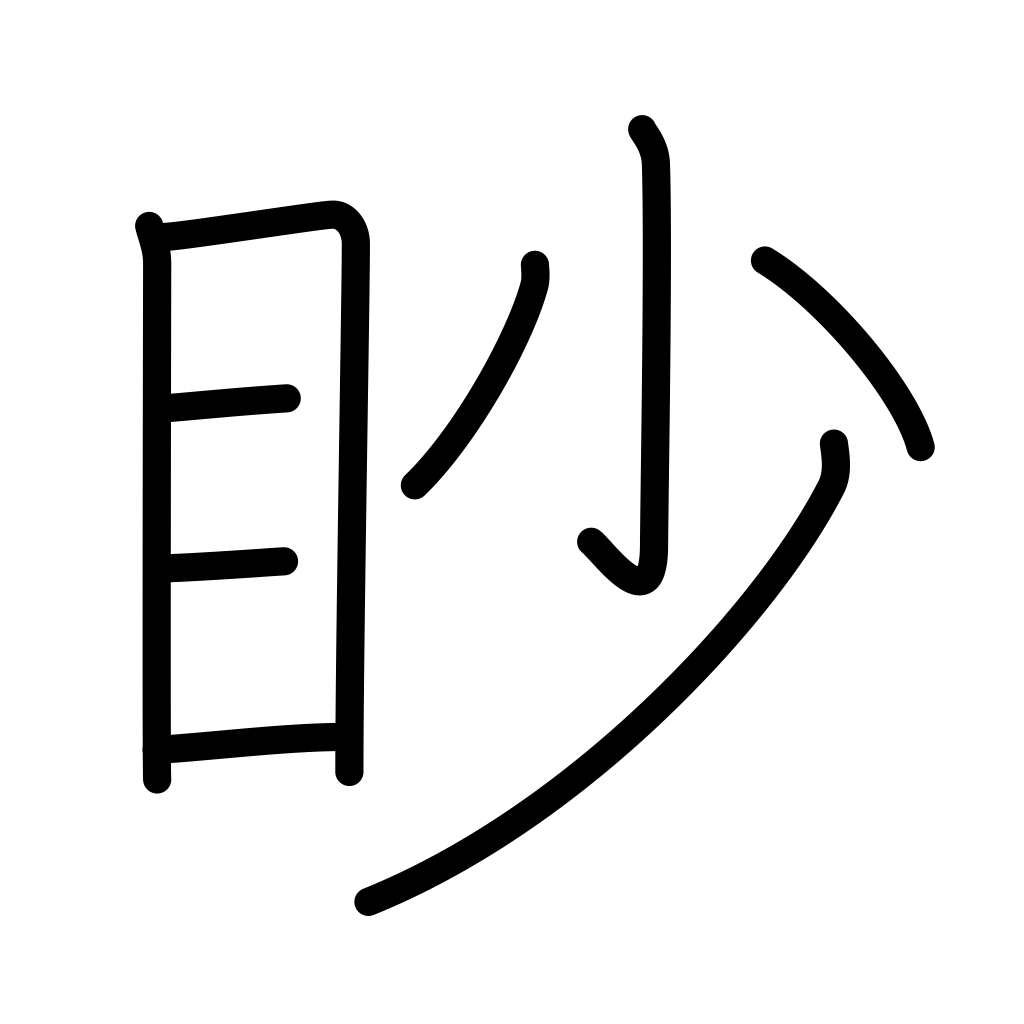
Meaning: minuteness, squint